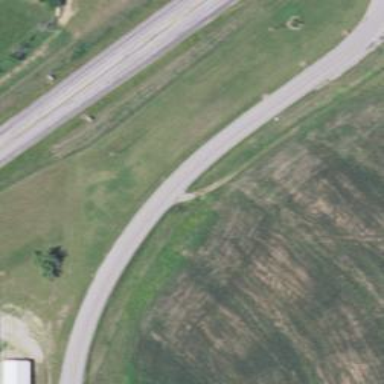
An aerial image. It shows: Secondary road.